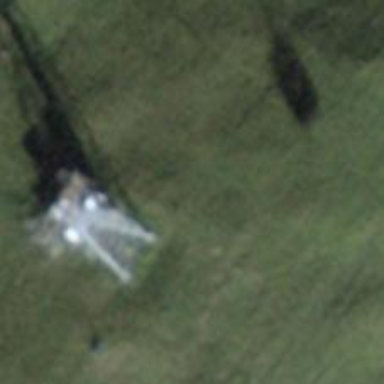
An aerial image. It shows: Pylon for aerialway.